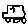
Label: car